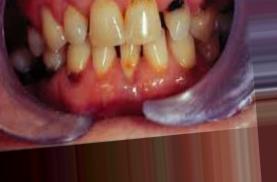
Condition: Caries